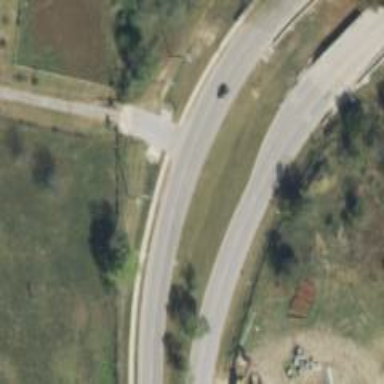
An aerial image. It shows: Secondary link road.